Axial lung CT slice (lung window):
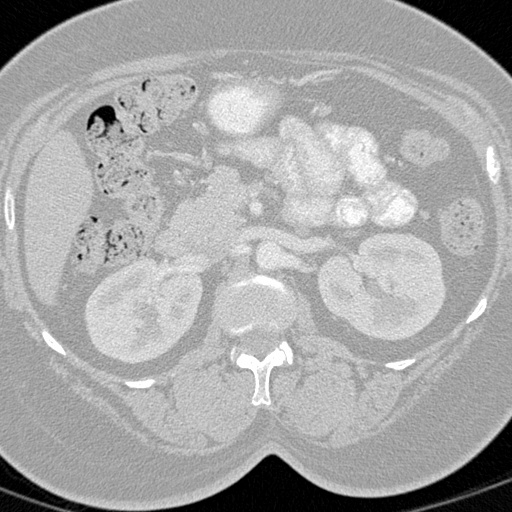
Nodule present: no